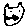
Label: cat